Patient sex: F
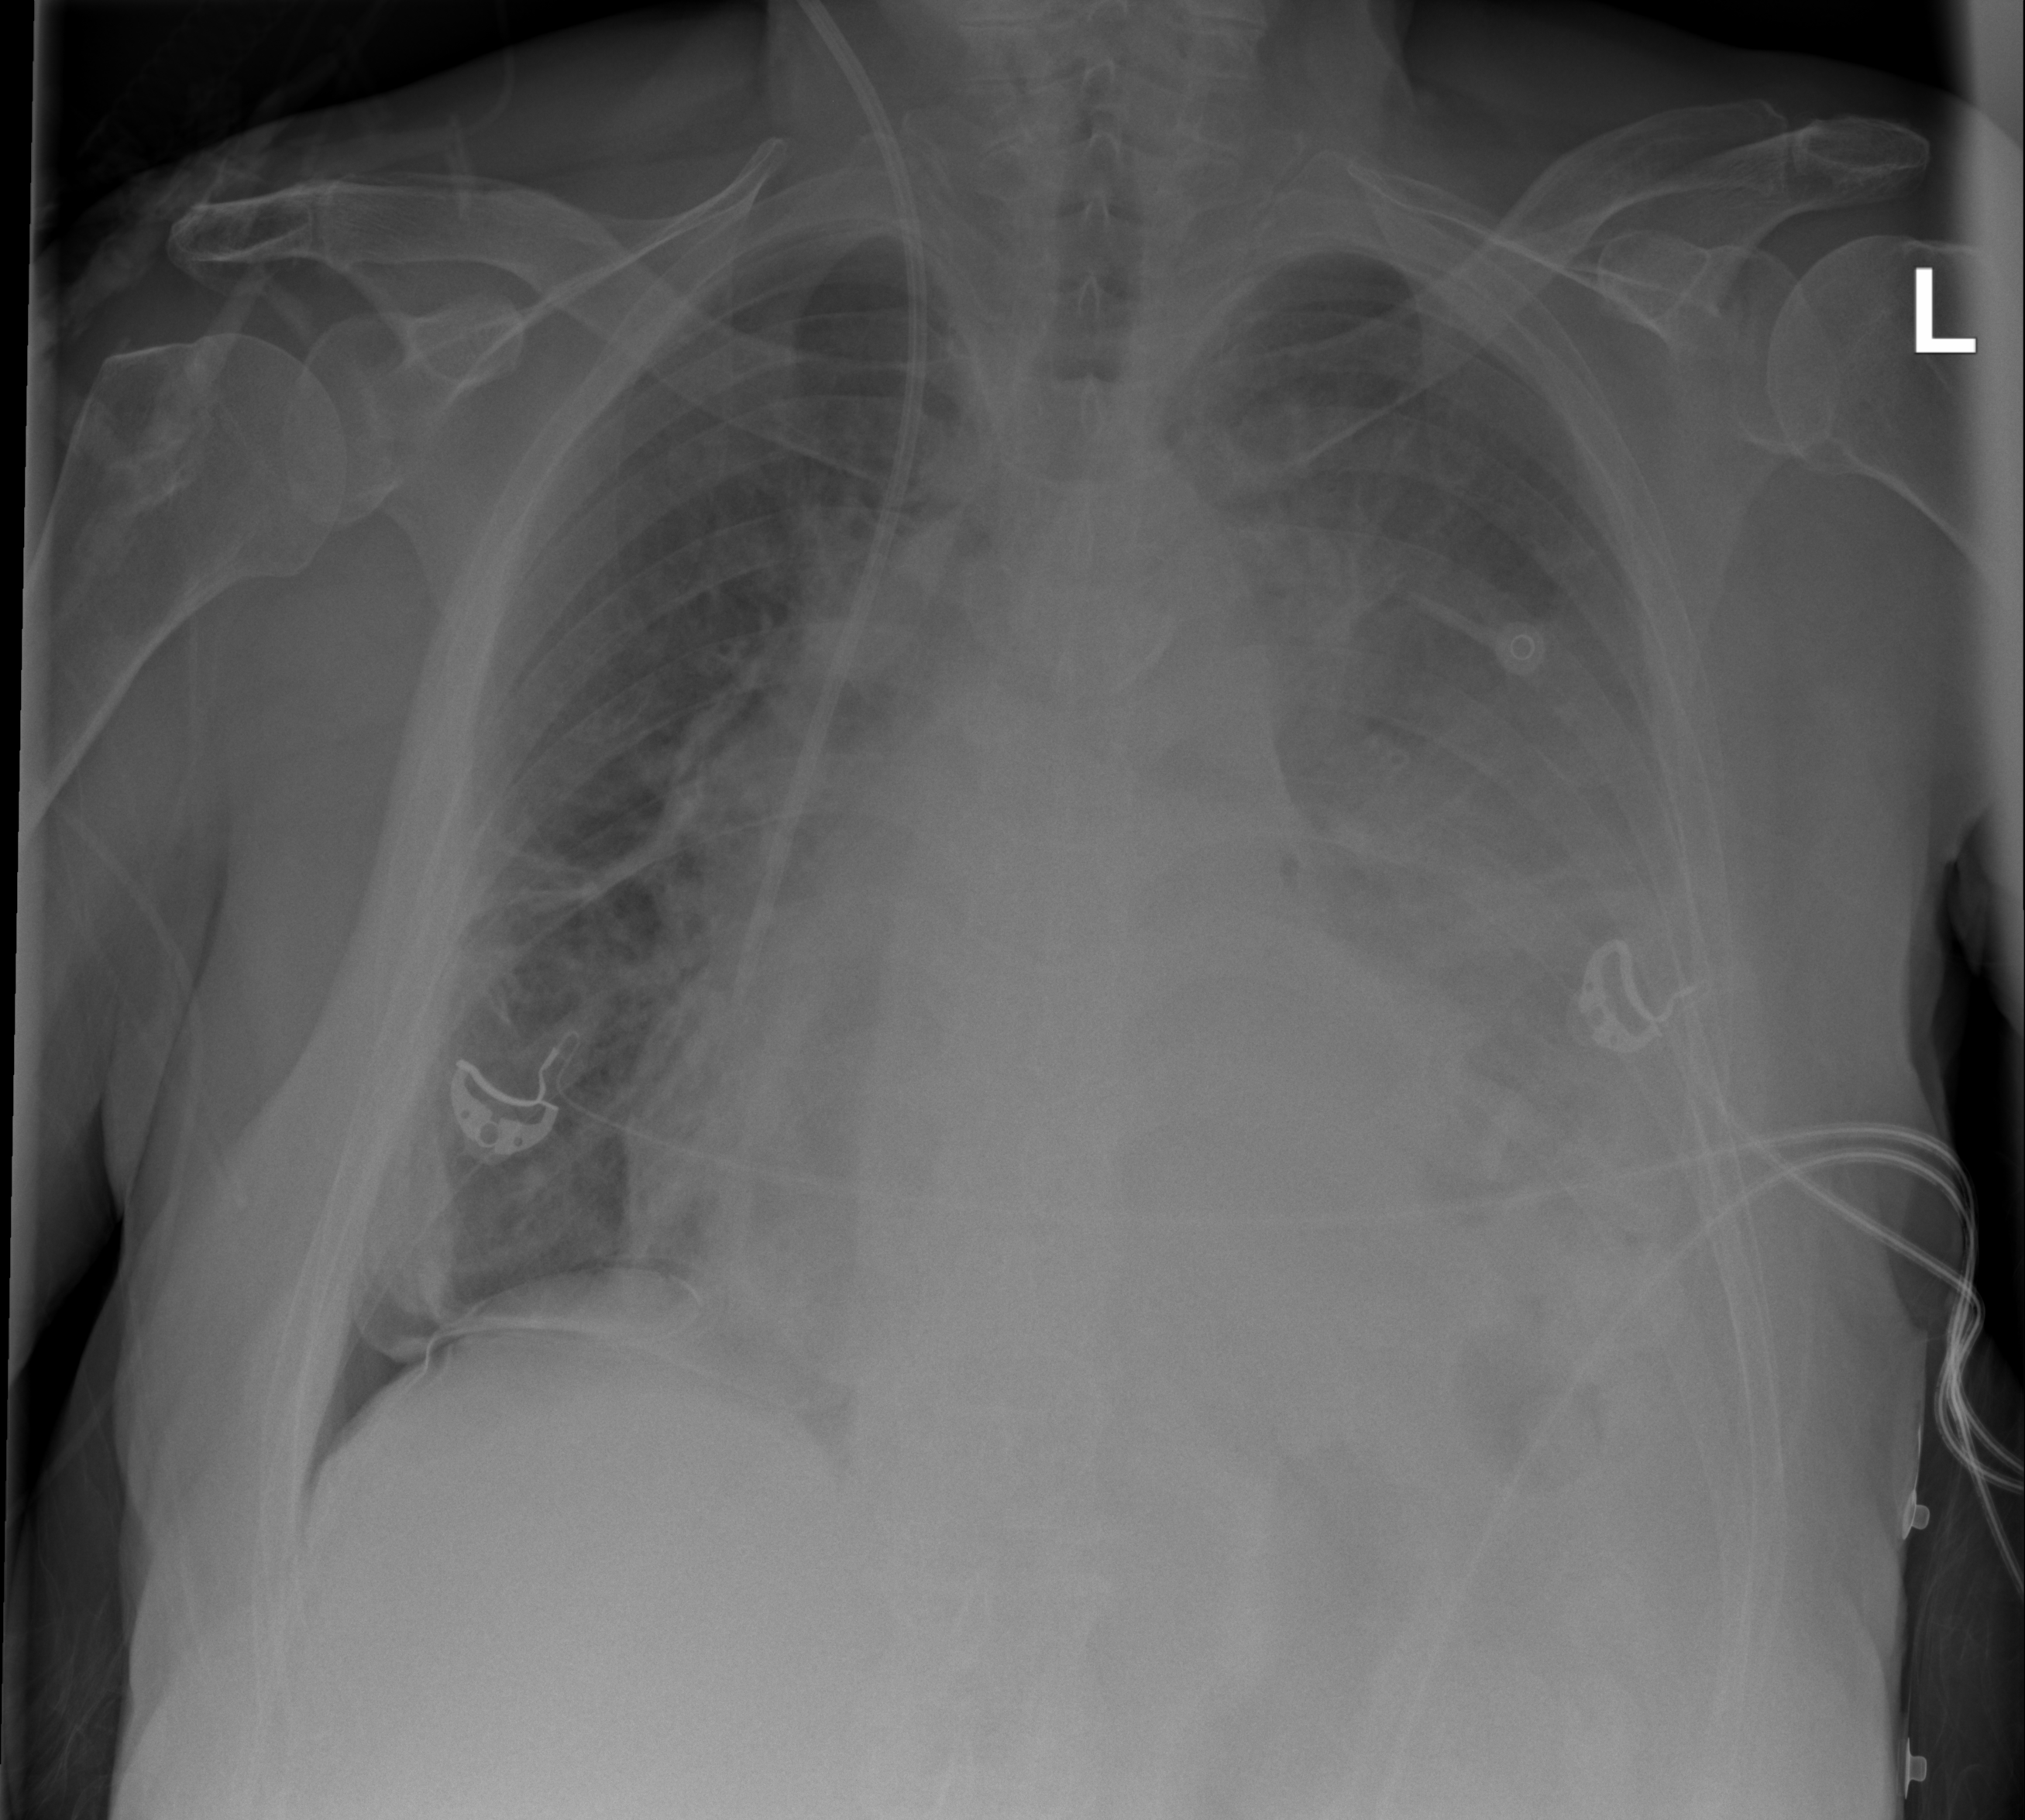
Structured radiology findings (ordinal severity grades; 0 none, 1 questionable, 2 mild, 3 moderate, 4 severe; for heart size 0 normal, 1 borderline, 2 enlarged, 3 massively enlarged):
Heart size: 3
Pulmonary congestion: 2
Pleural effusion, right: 0
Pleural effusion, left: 3
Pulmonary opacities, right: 0
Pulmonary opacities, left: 3
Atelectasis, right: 2
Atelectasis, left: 3